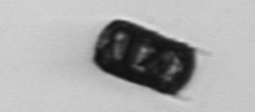
Label: Paralia_sulcata